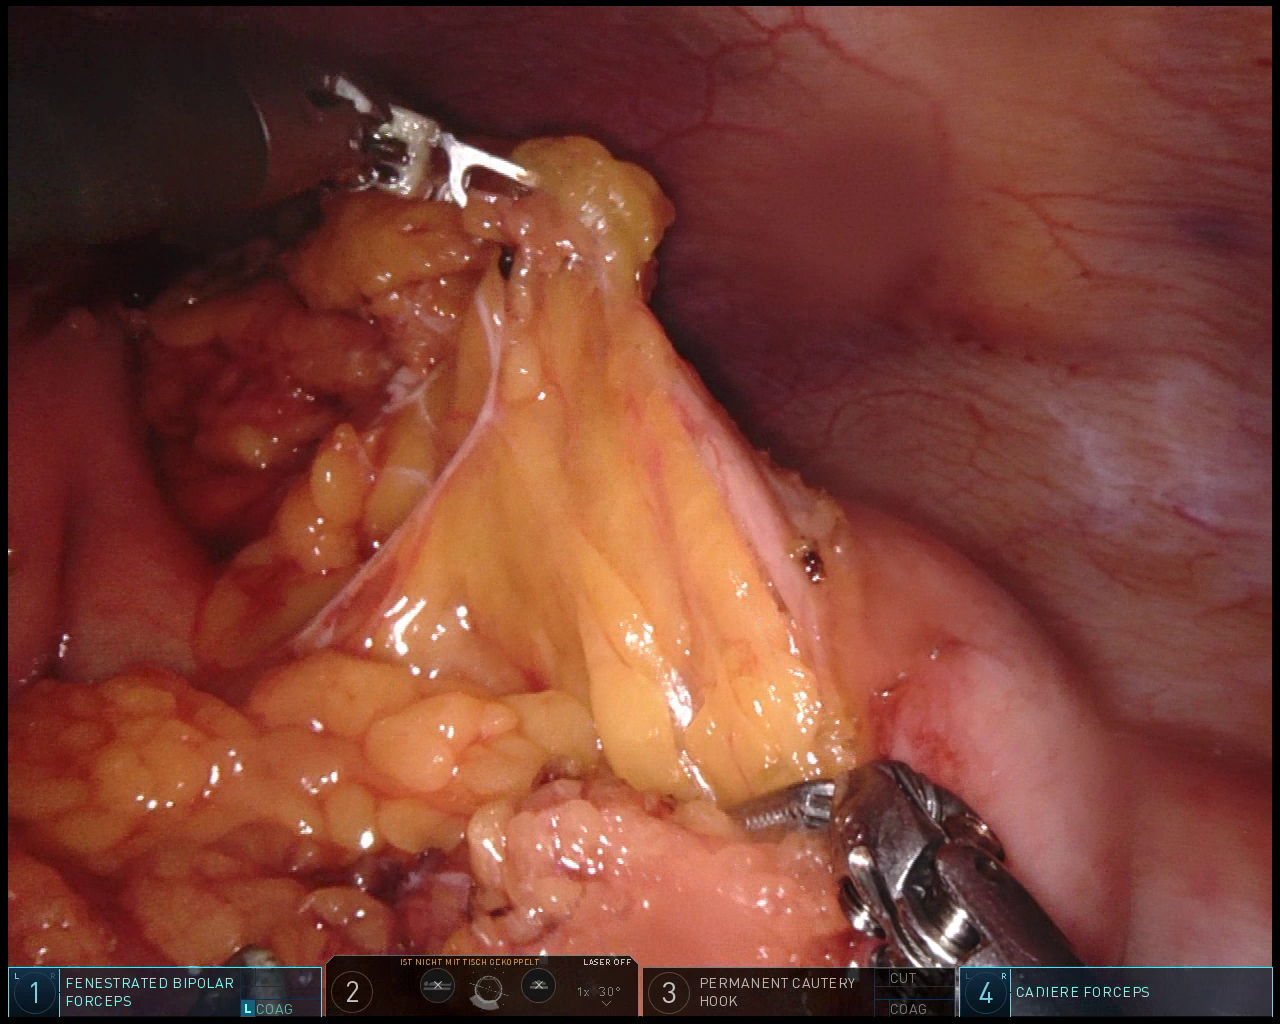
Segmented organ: stomach
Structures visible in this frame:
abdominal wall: yes
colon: yes
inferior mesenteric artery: no
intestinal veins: no
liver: no
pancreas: no
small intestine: no
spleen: no
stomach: yes
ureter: no
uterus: no
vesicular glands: no